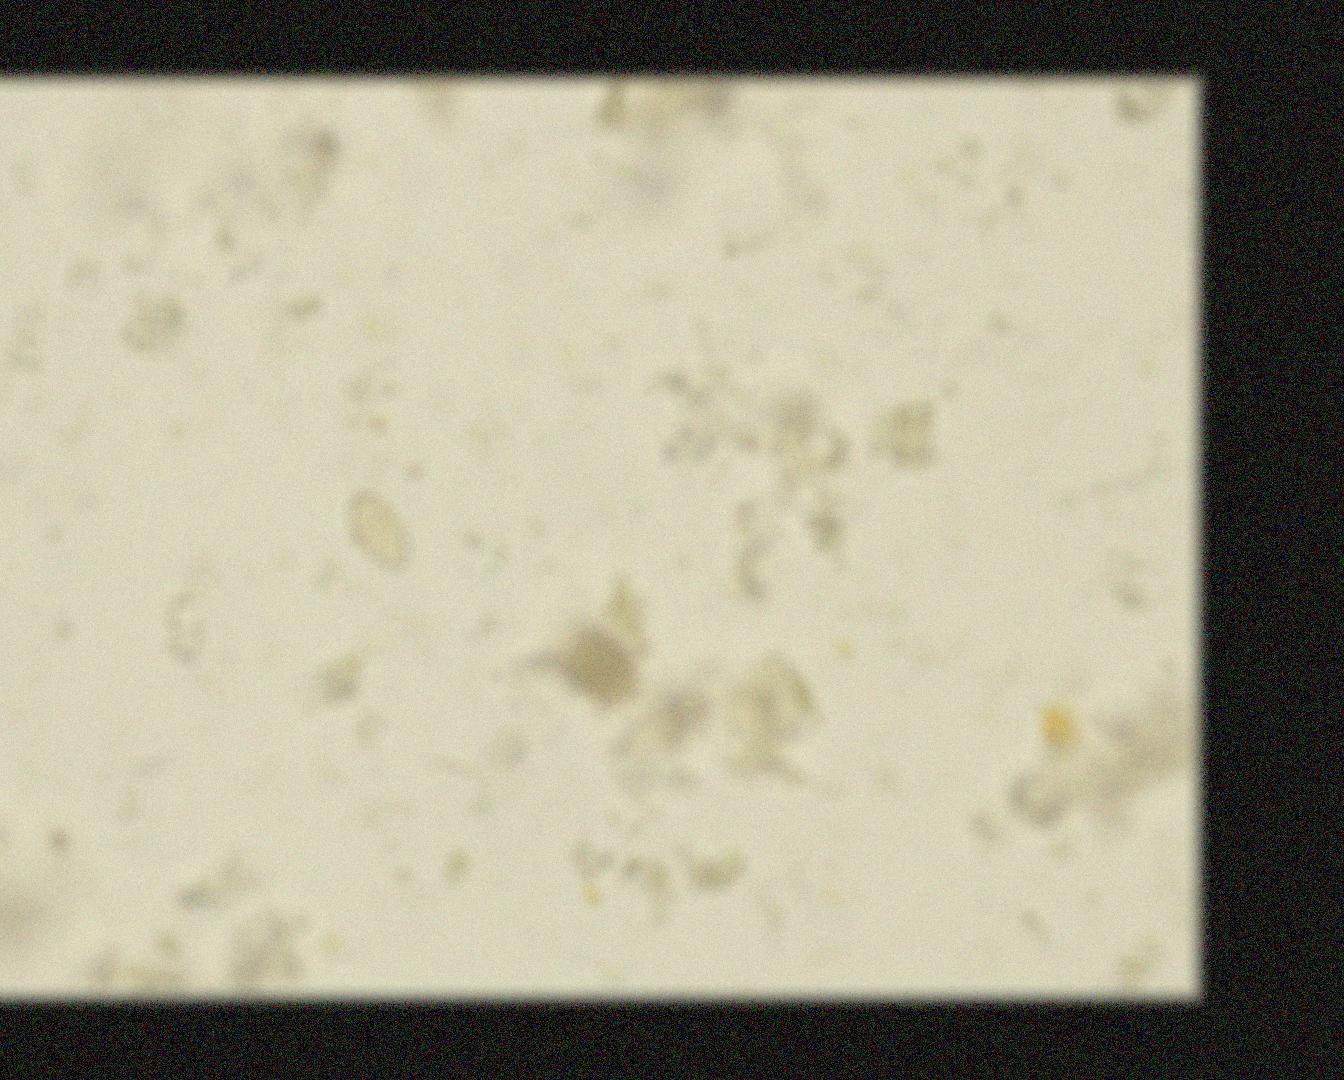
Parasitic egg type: Opisthorchis viverrine